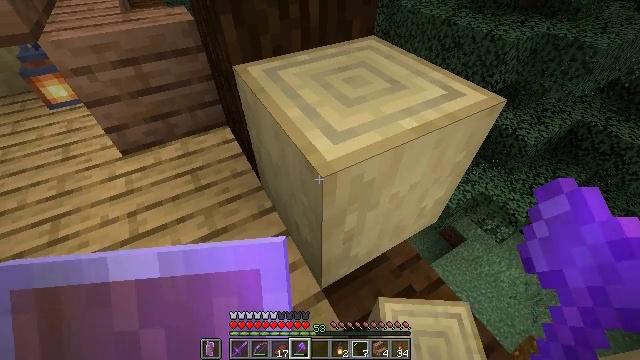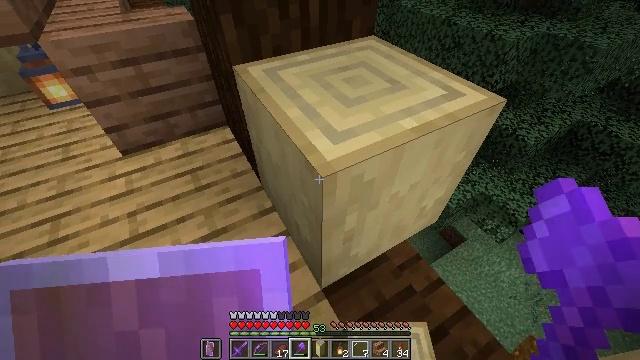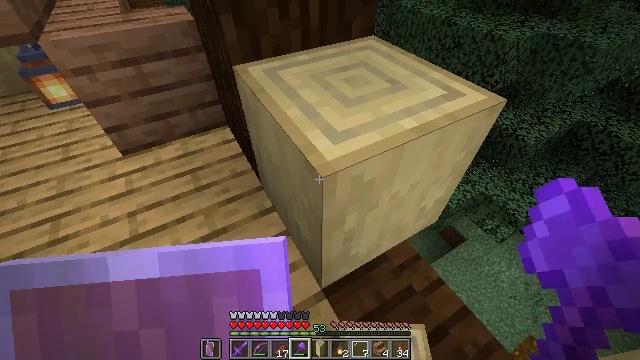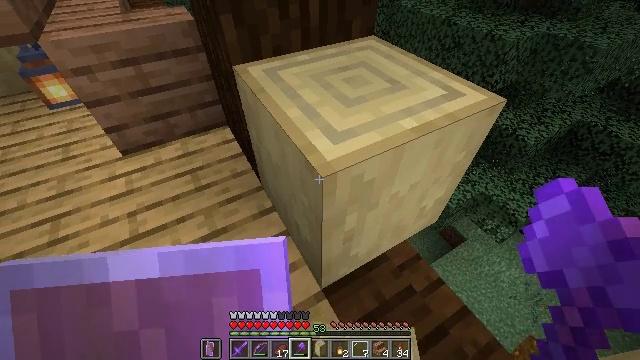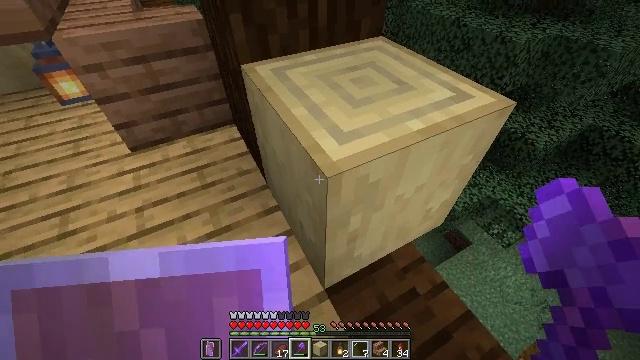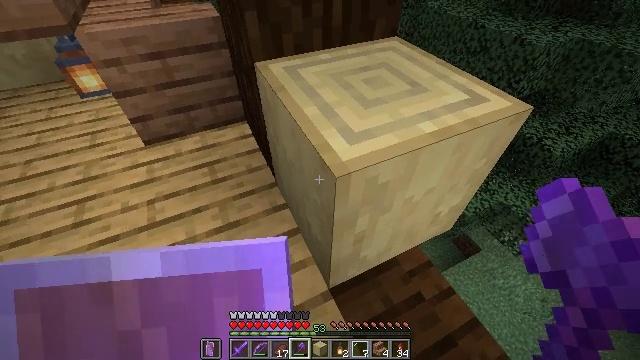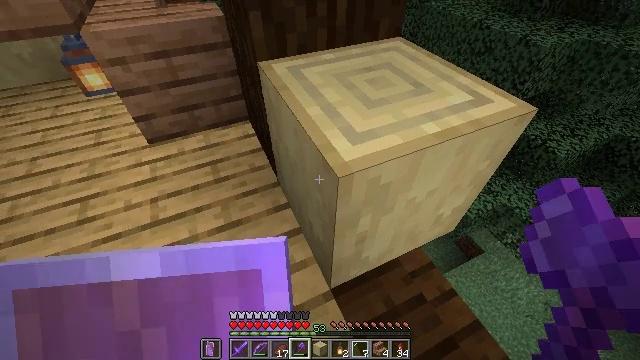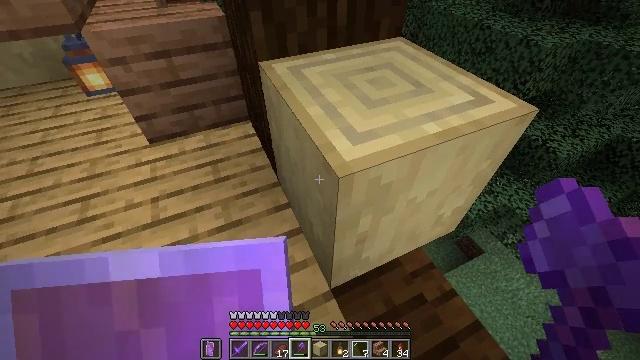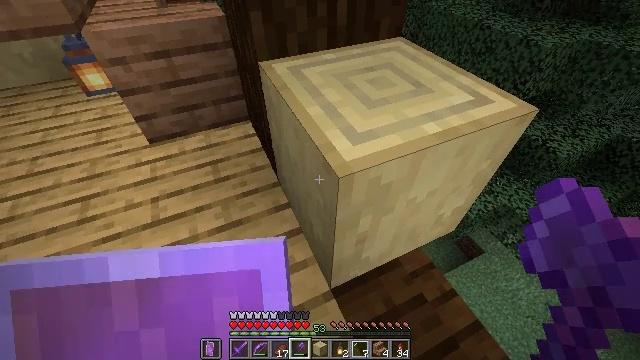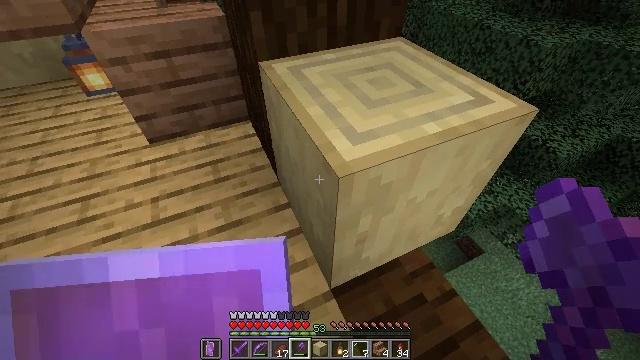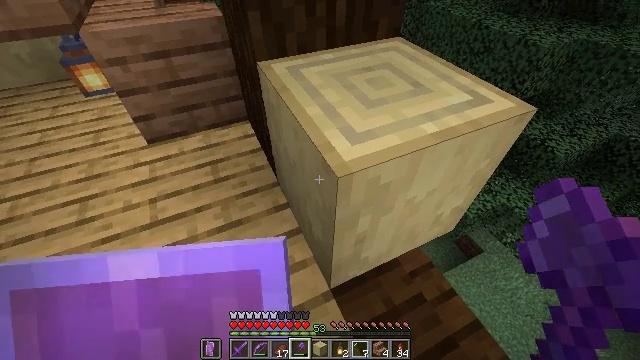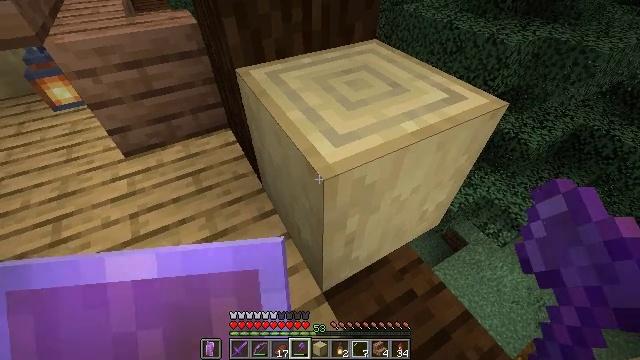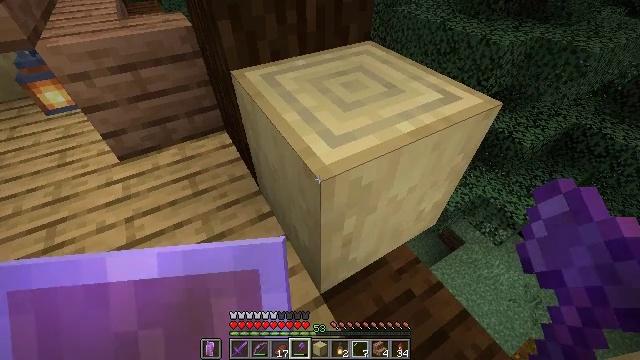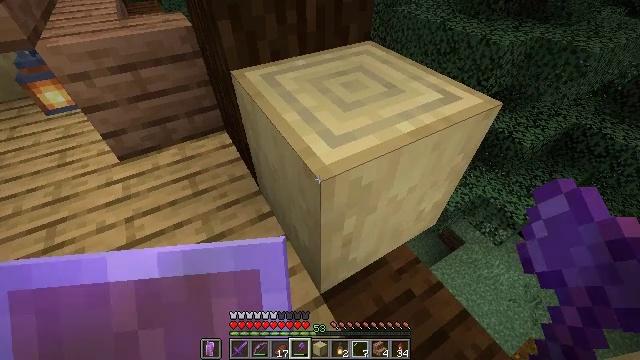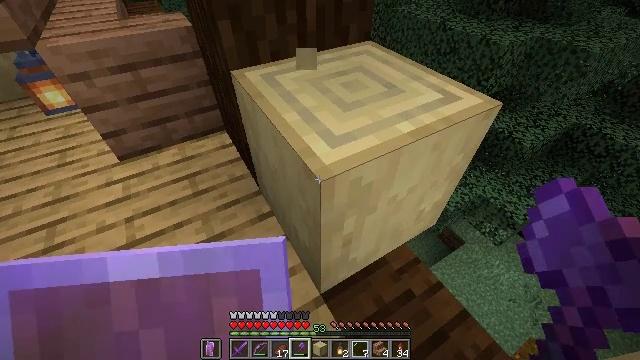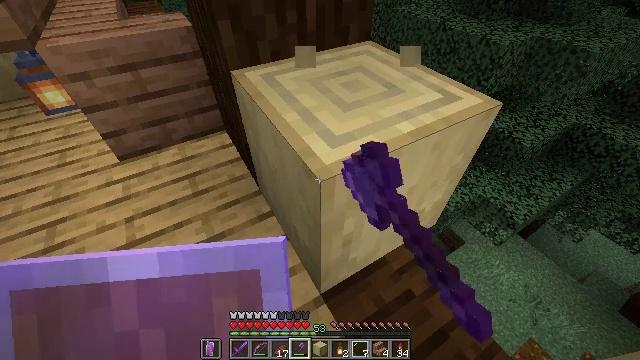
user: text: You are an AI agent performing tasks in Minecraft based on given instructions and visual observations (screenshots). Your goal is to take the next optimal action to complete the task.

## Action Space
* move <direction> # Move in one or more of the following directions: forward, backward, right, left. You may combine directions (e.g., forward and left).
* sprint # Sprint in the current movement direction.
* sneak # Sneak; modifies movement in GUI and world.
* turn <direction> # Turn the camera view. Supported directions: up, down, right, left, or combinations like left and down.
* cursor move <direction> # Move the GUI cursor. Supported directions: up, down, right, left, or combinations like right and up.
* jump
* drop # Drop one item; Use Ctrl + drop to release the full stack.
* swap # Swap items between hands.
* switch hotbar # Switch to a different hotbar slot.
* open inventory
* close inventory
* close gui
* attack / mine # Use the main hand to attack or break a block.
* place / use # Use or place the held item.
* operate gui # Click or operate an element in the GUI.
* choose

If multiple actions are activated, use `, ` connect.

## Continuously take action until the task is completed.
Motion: motion action
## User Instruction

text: Obtain the stripped birch log for building.
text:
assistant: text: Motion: no_op
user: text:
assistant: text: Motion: no_op
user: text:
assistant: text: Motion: no_op
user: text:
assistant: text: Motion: turn left
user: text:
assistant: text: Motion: turn left
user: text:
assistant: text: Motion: no_op
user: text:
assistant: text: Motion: no_op
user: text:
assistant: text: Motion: no_op
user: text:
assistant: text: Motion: no_op
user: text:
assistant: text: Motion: no_op
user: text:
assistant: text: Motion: turn right
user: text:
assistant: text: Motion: turn right
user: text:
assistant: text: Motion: no_op
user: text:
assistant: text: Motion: attack / mine
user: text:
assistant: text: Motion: attack / mine
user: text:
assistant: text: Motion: attack / mine
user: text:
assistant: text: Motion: no_op
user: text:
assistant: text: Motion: no_op
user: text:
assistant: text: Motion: no_op
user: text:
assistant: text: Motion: no_op
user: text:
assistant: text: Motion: no_op
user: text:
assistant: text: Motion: no_op
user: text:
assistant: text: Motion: no_op
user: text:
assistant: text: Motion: no_op
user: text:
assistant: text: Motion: no_op
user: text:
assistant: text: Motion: no_op
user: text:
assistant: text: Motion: no_op
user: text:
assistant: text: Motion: no_op
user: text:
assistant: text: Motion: no_op
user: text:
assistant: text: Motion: no_op